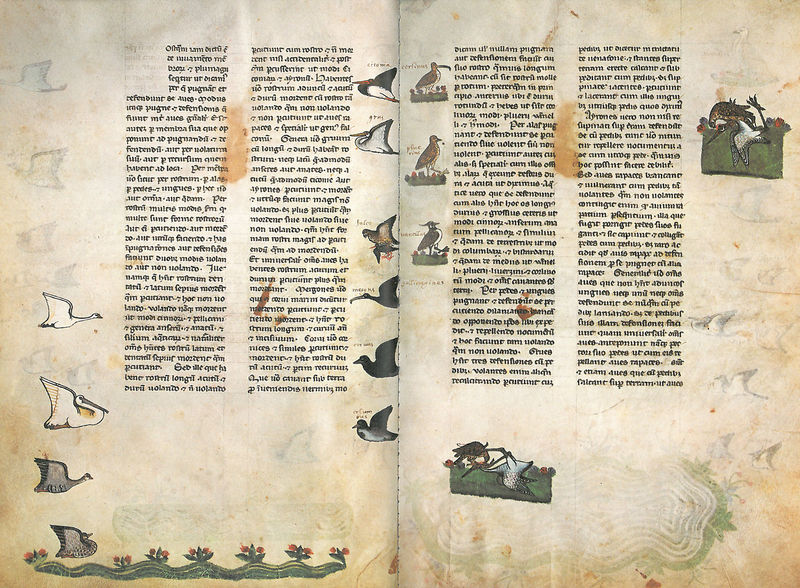
Titel: Falkenbuch Friedrichs des II.; De arte venandi cum avibus
Institution: Rom, Biblioteca Vaticana
Schlagwörter: kampf, wasser, blumen, tiere, wiese, taube, natur, vögel, schrift, bilder, ente, gans, schwan, zwei, buch, flug, seite, illustration, text, stand, gänse, pelikan, fleck, buchseite, flecken, pergament, fisch, seiten, zeilen, latein, lateinisch, ibis, storch, buchmalerei, krähe, vogelflug, illustrationen, manuskript, ante, zweispaltig, falkenbuch, 2, vogelarten, vögelpelikan#tierbilder